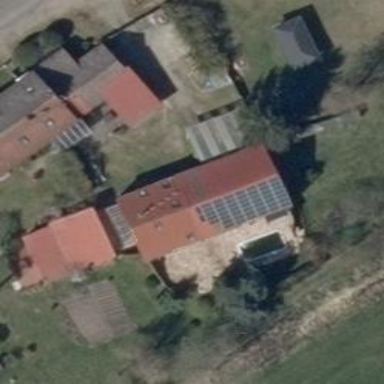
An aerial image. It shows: Solar photovoltaic panel generating electricity through small installation.